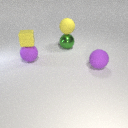
large green metal sphere below large yellow rubber sphere